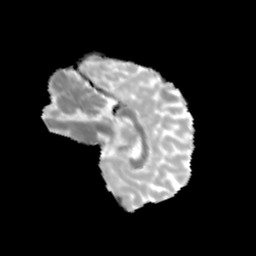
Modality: MD
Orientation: sagittal
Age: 10
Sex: female
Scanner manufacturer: siemens
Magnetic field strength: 3 T
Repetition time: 3.8 s
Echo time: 0.07 s